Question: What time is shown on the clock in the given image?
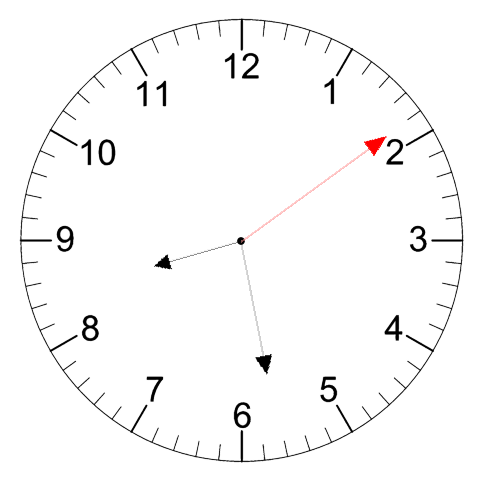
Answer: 08:28:09